Question: What is the value of the measurement in the image?
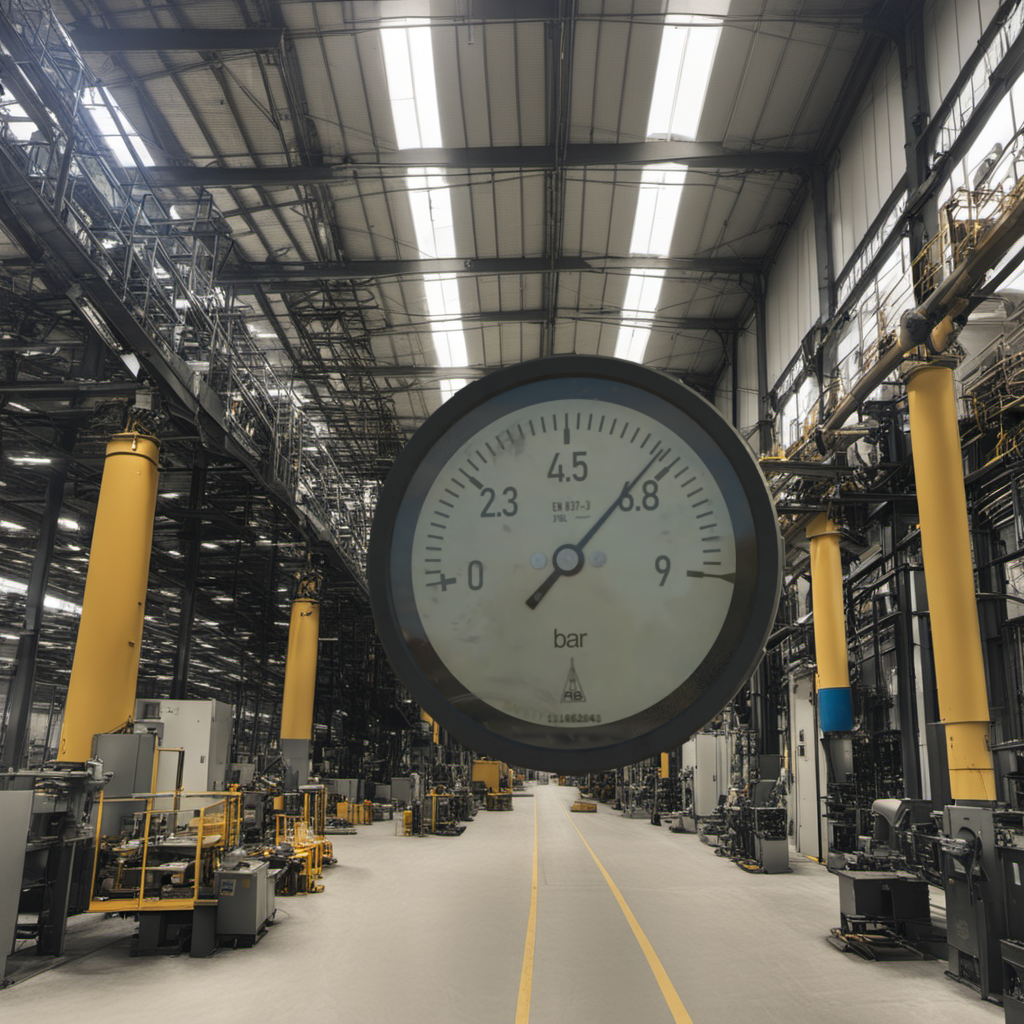
Answer: The result is 6.38
Question: What is the range of the measurement shown in the image?
Answer: The range is from 0 to 9
Question: What is the minimum and maximum value range of the measurement in the image?
Answer: The minimum value is 0 and the maximum value is 9